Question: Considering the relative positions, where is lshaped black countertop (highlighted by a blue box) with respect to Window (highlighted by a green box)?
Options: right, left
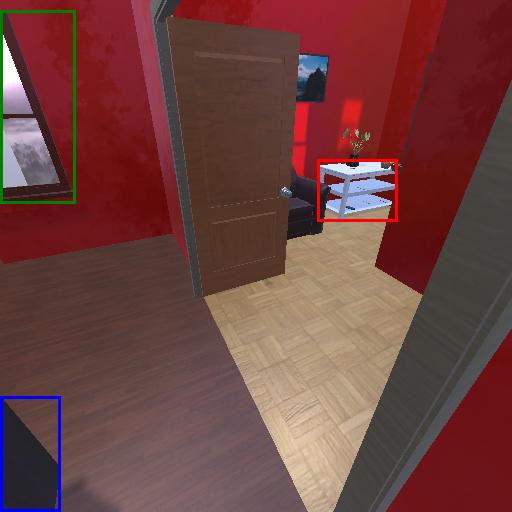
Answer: right